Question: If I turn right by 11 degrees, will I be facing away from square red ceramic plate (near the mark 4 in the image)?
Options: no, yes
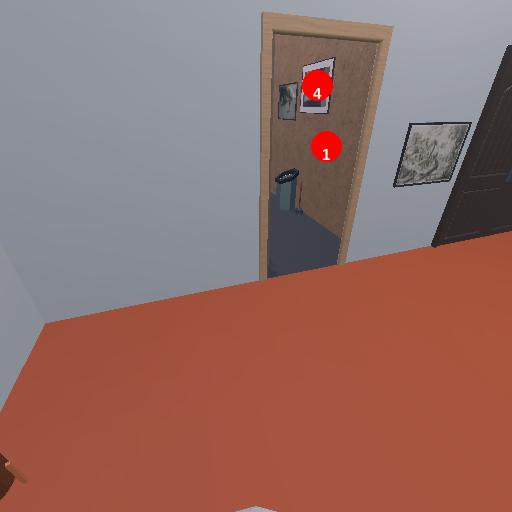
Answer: no